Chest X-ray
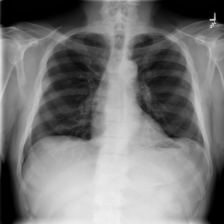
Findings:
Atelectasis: negative
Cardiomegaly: negative
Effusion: negative
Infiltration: negative
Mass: negative
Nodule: negative
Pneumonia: negative
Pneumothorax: negative
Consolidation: negative
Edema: negative
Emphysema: negative
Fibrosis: negative
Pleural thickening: negative
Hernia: negative